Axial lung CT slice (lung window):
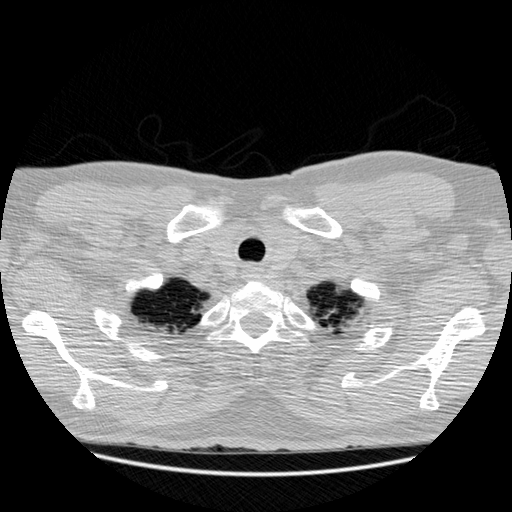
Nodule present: no